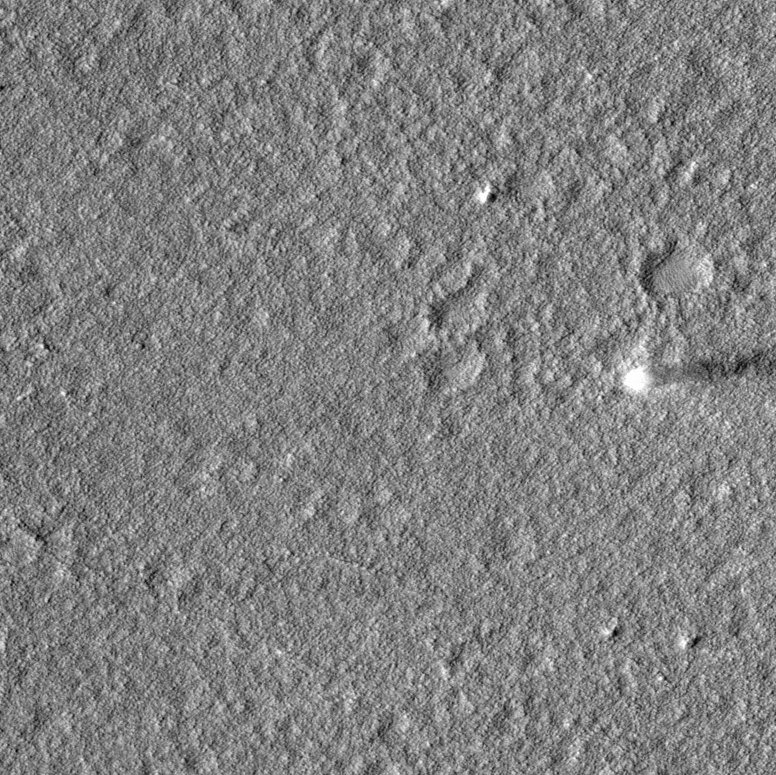
Label: dustdevil